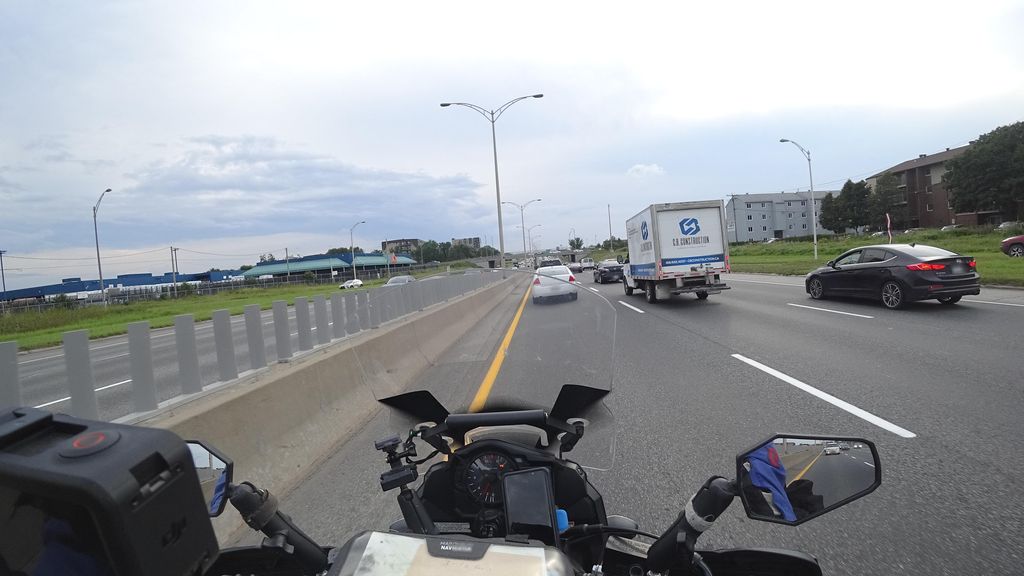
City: quebec_city